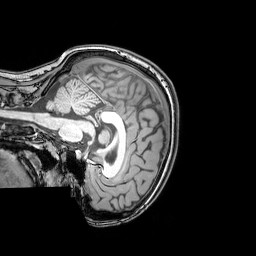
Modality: T1w
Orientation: sagittal
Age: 22
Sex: female
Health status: healthy
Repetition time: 0.081 s
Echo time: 0.037 s